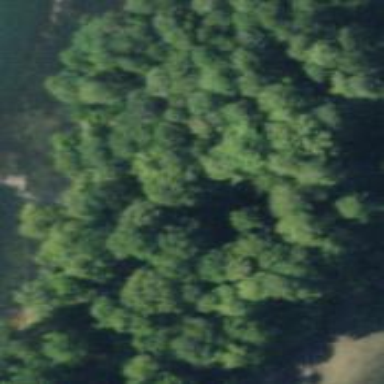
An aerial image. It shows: Serene woodland landscape.